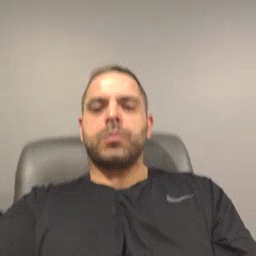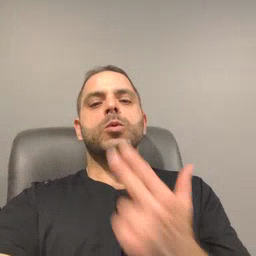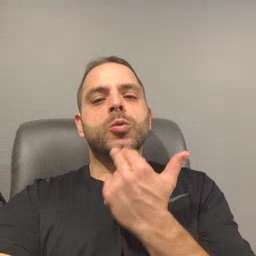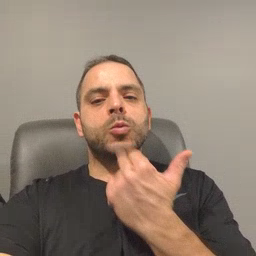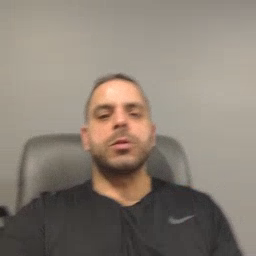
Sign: cute